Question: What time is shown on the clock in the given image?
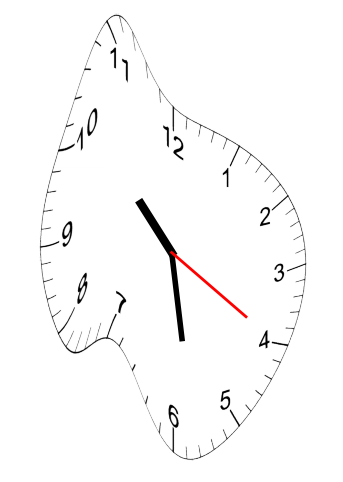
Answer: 10:28:20